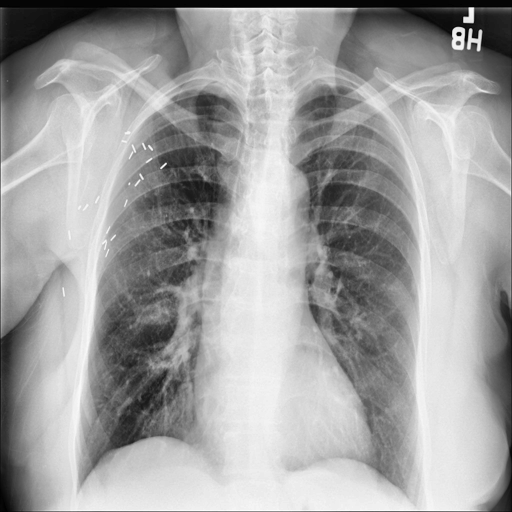
Finding: NORMAL